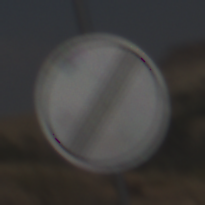
Verkehrszeichen: EndeSaemtlicherBegrenzungen
Umgebung: Outdoor, Nature
Tageszeit: Midday
Wetter: PartlyCloudy
Licht: Natural
Jahreszeit: NotSpecified
Kontrast: HighContrast